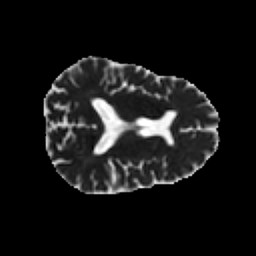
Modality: MD
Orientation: axial
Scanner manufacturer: ge
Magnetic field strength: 3 T
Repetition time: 8.8 s
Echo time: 0.0829 s